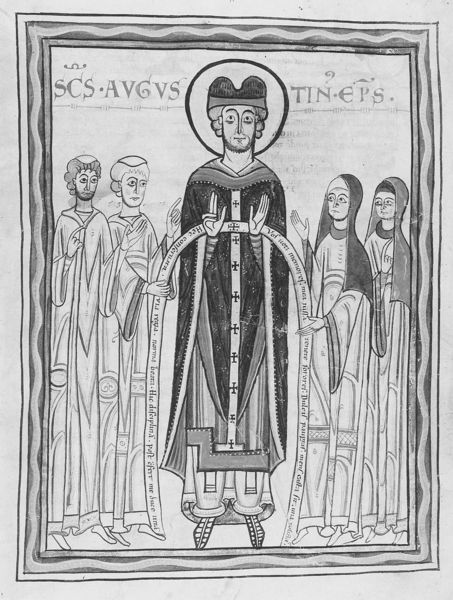
Titel: Kalendar - Obituar, Homiliar, Regel der Hl. Augustiner, Kommentar zu der Regel, und “Constitutiones Marbacenses” (Codex Guta - Sintram)
Standort: Herkunftsort: Marbach - Scharzenthann (EU - D - BW)
Institution: Straßburg, Bibliothèque du Grand Seminaire
Schlagwörter: hand, weiß, frauen, finger, hut, männer, schwarz, skizze, zeichnung, alt, bibel, diener, rahmen, hände, mantel, personen, schrift, bogen, kaiser, könig, fuss, kreuz, druck, schwarzweiss, illustration, nonne, heiligenschein, jesus, mittelalter, segen, segnen, heiliger, mönche, heilig, latein, schirft, nonnen, segenshand, augustinus, segnend, faruen, ilustration, augustin, latein4, gottestdiener